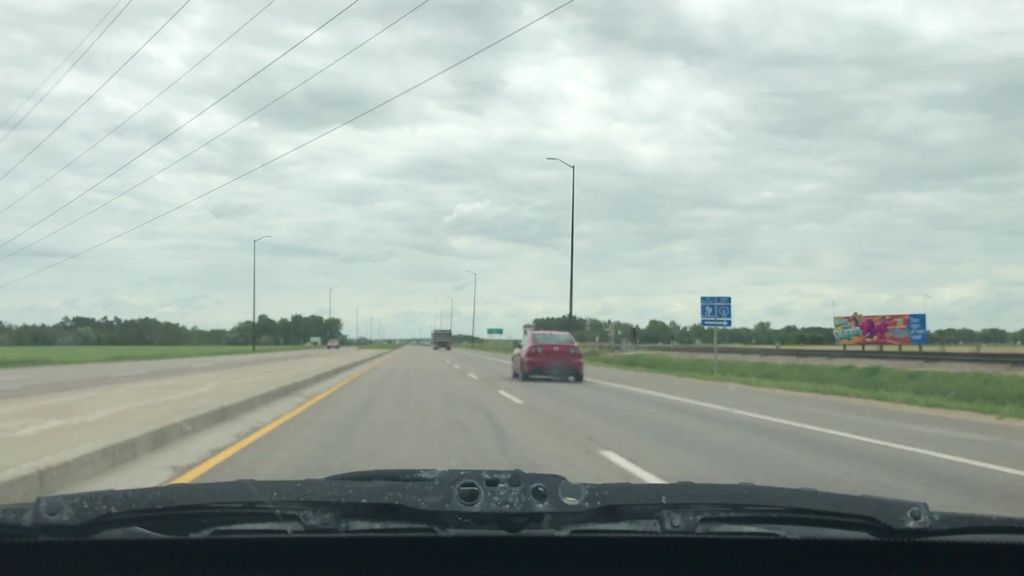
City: winnipeg